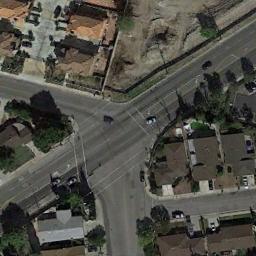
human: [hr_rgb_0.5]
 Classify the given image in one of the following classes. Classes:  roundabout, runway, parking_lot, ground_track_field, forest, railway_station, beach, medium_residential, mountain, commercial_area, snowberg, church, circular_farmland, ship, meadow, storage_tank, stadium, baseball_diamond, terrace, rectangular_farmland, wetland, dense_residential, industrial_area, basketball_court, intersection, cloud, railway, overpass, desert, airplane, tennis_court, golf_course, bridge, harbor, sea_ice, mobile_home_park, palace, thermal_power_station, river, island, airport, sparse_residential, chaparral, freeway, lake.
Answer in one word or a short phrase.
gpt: intersection